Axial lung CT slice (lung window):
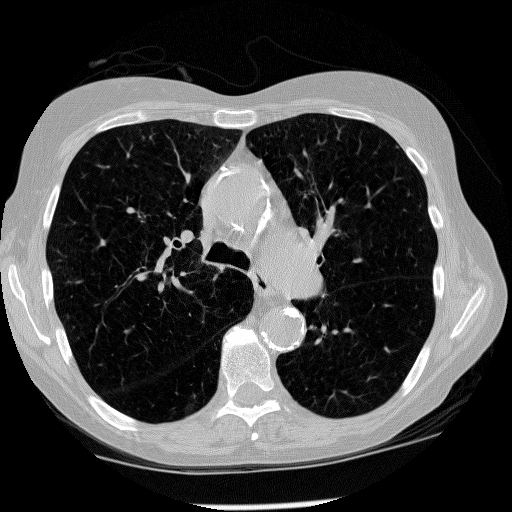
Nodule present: no